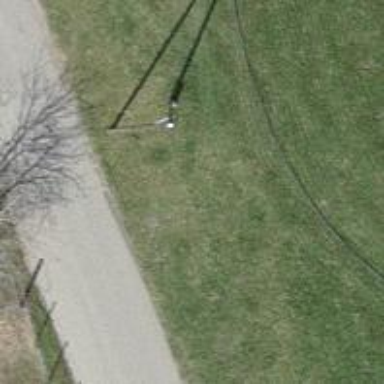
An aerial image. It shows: Guyed power pole.